【题型】解答题　【知识点】立体几何　【难度】medium
如图, 已知圆锥 $A-O$, 点 $B, C$ 在底面圆周上, $OA=OB=4$, 且 $\angle BOC=90^\circ$, 动点 $P$ 落在劣弧 $BC$ 上.

(1)求证: 平面 $AOB \perp$ 平面 $AOC$;

(2)若点 $P$ 平分劣弧 $BC$, 过点 $P$ 分别作 $PD \perp OC, PE \perp OB$, 垂足分别为 $D, E$ 两点, 求二面角 $D-AP-E$ 的大小.
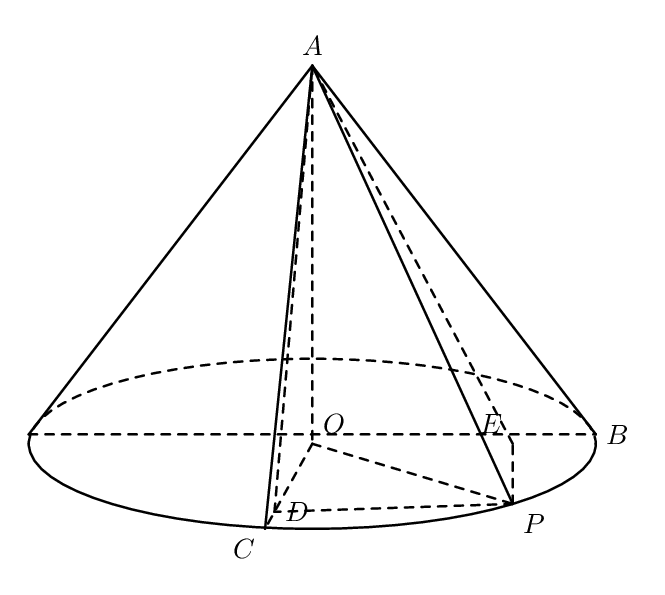
【解答】
【答案】(1)证明见解析.

(2)$\arccos\frac{1}{3}$.

【解析】(1) 证明: 在圆锥 $A-O$ 中, $AO \perp$ 平面 $BOC$, $\therefore AO \perp OC$

$\because \angle BOC = 90^\circ$, $\therefore BO \perp OC$

$\because AO \cap BO = O$, $AO, BO \subset$ 平面 $AOB$, $\therefore OC \perp$ 平面 $AOB$,

$\because OC \subset$ 平面 $AOC$

$\therefore$ 平面 $AOB \perp$ 平面 $AOC$

(2) 以 $O$ 为原点, $OC$ 为 $x$ 轴, $OB$ 为 $y$ 轴, $OA$ 为 $z$ 轴, 如图建立空间直角坐标系

由题意, $D(2\sqrt{2}, 0, 0), A(0, 0, 4), P(2\sqrt{2}, 2\sqrt{2}, 0), E(0, 2\sqrt{2}, 0)$,

则 $\overrightarrow{DA} = (-2\sqrt{2}, 0, 4), \overrightarrow{DP} = (0, 2\sqrt{2}, 0), \overrightarrow{EP} = (2\sqrt{2}, 0, 0), \overrightarrow{EA} = (0, -2\sqrt{2}, 4)$,

设 $\overrightarrow{n_1} = (x_1, y_1, z_1)$ 是平面 $DAP$ 的一个法向量,

则 $\begin{cases} \overrightarrow{DA} \cdot \overrightarrow{n_1} = -2\sqrt{2}x_1 + 4z_1 = 0 \\ \overrightarrow{DP} \cdot \overrightarrow{n_1} = 2\sqrt{2}y_1 = 0 \end{cases}$, 取 $x_1 = \sqrt{2}$, 则 $\overrightarrow{n_1} = (\sqrt{2}, 0, 1)$,

设 $\overrightarrow{n_2} = (x_2, y_2, z_2)$ 是平面 $APE$ 的一个法向量,

则 $\begin{cases} \overrightarrow{EP} \cdot \overrightarrow{n_2} = 2\sqrt{2}x_2 = 0 \\ \overrightarrow{EA} \cdot \overrightarrow{n_2} = -2\sqrt{2}y_2 + 4z_2 = 0 \end{cases}$, 取 $y_2 = \sqrt{2}$, 则 $\overrightarrow{n_2} = (0, \sqrt{2}, 1)$,

设平面 $DAP$ 与平面 $APE$ 夹角为 $\theta$,

则 $\cos\theta = \left|\cos\langle\overrightarrow{n_1}, \overrightarrow{n_2}\rangle\right| = \frac{|\overrightarrow{n_1} \cdot \overrightarrow{n_2}|}{|\overrightarrow{n_1}||\overrightarrow{n_2}|} = \frac{1}{\sqrt{3} \cdot \sqrt{3}} = \frac{1}{3}$,

$\therefore$ 平面 $DAP$ 与平面 $APE$ 夹角的余弦值为 $\frac{1}{3}$.

则根据法向量朝向可知二面角 $D-AP-E$ 的大小为 $\arccos\frac{1}{3}$.

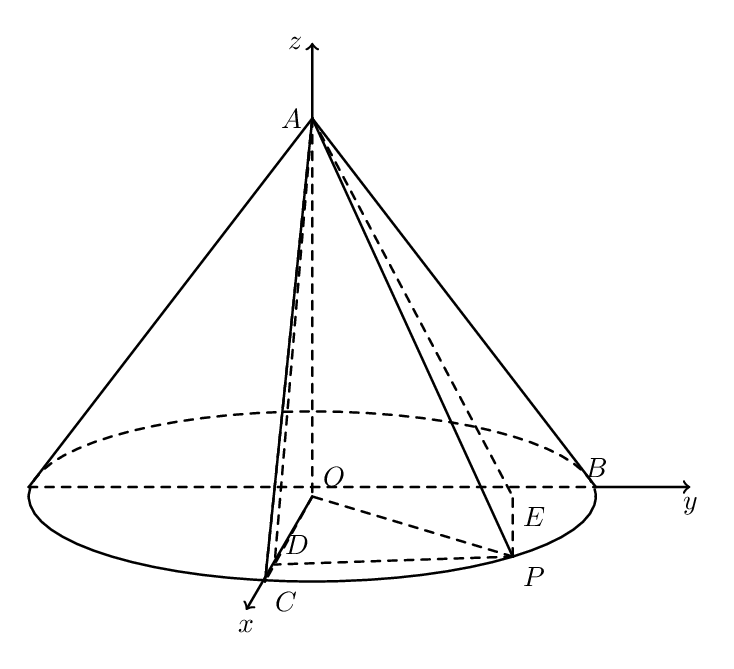